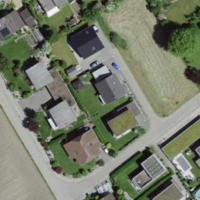
EUNIS habitat code: 55
Species observed at this site:
Galeopsis tetrahit
Cydonia oblonga